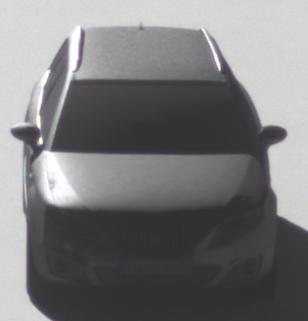
Make: SEAT
Model: Exeo ST 1.6
Detailed model: Exeo (3R) ST
Model produced from: 2010/05
Model produced until: 2010/08
Doors: 5
Color: gray
Road condition: dry road
Daytime: morning or afternoon
Contrast: high contrast